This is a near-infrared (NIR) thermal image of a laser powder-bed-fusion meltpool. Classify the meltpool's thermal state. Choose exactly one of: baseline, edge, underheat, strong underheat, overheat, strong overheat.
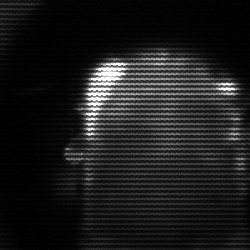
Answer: baseline